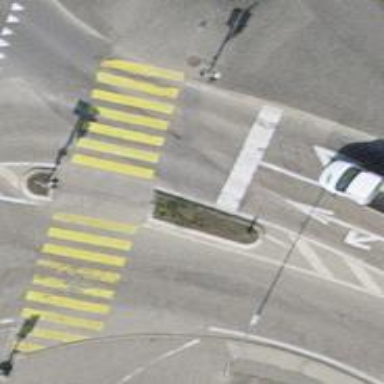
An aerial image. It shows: Road with traffic signals.